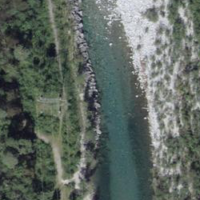
EUNIS habitat code: 15
Species observed at this site:
Euonymus europaeus